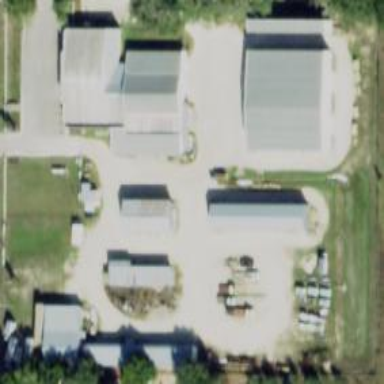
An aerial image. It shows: Hardware shop.